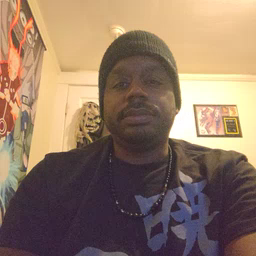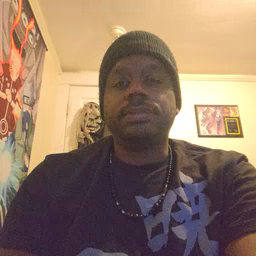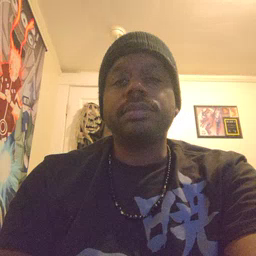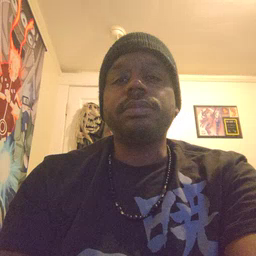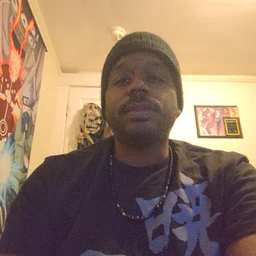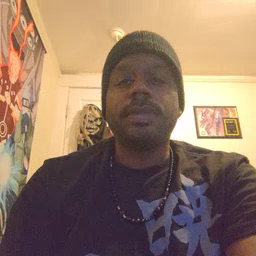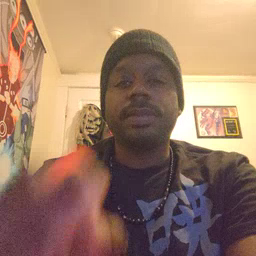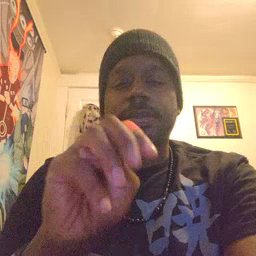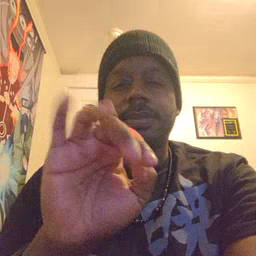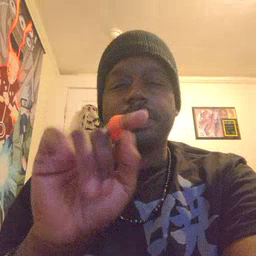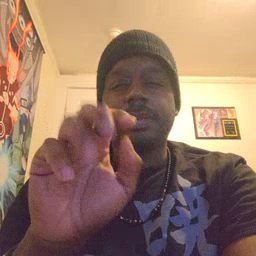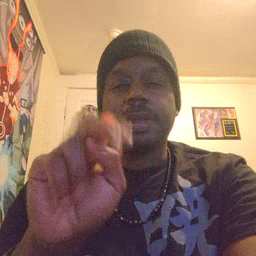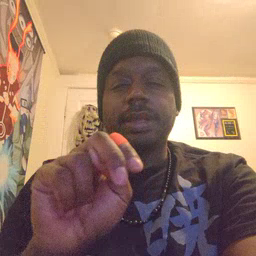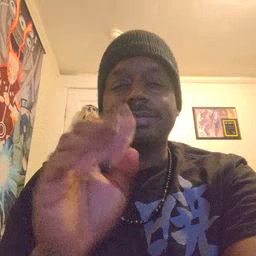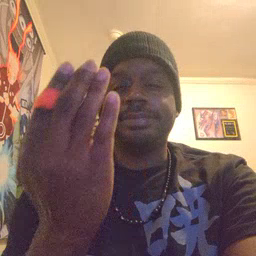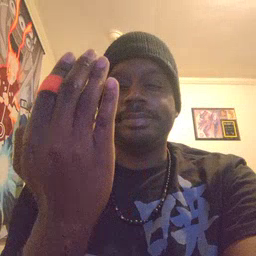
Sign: mitten